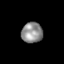
Tissue: skin
Cell type: Epithelial cells
Senescence score: 0.2473
Nuclear area (px): 430
Mean DAPI intensity: 141.521